Question: I have a weird problem with a MySQL users table. I have quickly created a simplified version as a testcase.
I have the following table
'''
CREATE TABLE IF NOT EXISTS 'users' (
'id' int(11) NOT NULL AUTO_INCREMENT,
'identity' varchar(255) NOT NULL,
'credential' varchar(255) NOT NULL,
'credentialSalt' varchar(255) NOT NULL,
PRIMARY KEY ('id')
) ENGINE=InnoDB DEFAULT CHARSET=ucs2 AUTO_INCREMENT=2 ;
INSERT INTO 'users' ('id', 'identity', 'credential', 'credentialSalt') VALUES
(1, 'test', '7288edd0fc3ffcbe93a0cf06e3568e28521687bc', '123');
'''
And I run the following query
'''
SELECT id,
IF (credential = SHA1(CONCAT('test', credentialSalt)), 1, 0) AS dynamicSaltMatches,
credentialSalt AS dynamicSalt,
SHA1(CONCAT('test', credentialSalt)) AS dynamicSaltHash,
IF (credential = SHA1(CONCAT('test', 123)), 1, 0) AS staticSaltMatches,
123 AS staticSalt,
SHA1(CONCAT('test', 123)) AS staticSaltHash
FROM users
WHERE identity = 'test'
'''
Which gives me the following result

The dynamic salt does match while the static salt match.
This is blowing my mind. Can someone help me point out the cause of this?
My MySQL version is
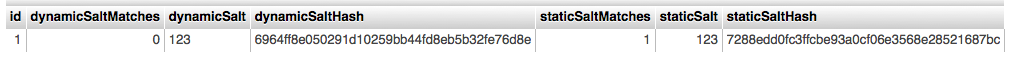
Answer: It's because of the default character set of your table. You appear to be running this on a UTF8 database and something in 'SHA1()' is having problems with the differing character sets.
If you change your table declaration to the following it will match again:
'''
CREATE TABLE IF NOT EXISTS 'users' (
'id' int(11) NOT NULL AUTO_INCREMENT,
'identity' varchar(255) NOT NULL,
'credential' varchar(255) NOT NULL,
'credentialSalt' varchar(255) NOT NULL,
PRIMARY KEY ('id')
) ENGINE=InnoDB DEFAULT CHARSET=utf8 AUTO_INCREMENT=2 ;
'''
<URL>
As <URL>'
As <URL>:
> Many encryption and compression functions return strings for which the result might contain arbitrary byte values. If you want to store these results, use a column with a VARBINARY or BLOB binary string data type. This will avoid potential problems with trailing space removal or character set conversion that would change data values, such as may occur if you use a nonbinary string data type (CHAR, VARCHAR, TEXT).
This was <URL>:
> As of MySQL 5.5.3, the return value is a nonbinary string in the connection character set. Before 5.5.3, the return value is a binary string; see the notes at the beginning of this section about using the value as a nonbinary string.